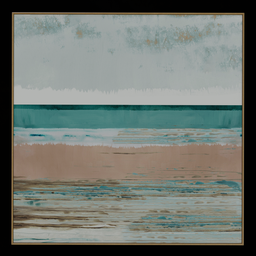
Label: decoration